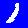
Digit: 1